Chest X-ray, PA view. Patient: 46 years old, sex F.
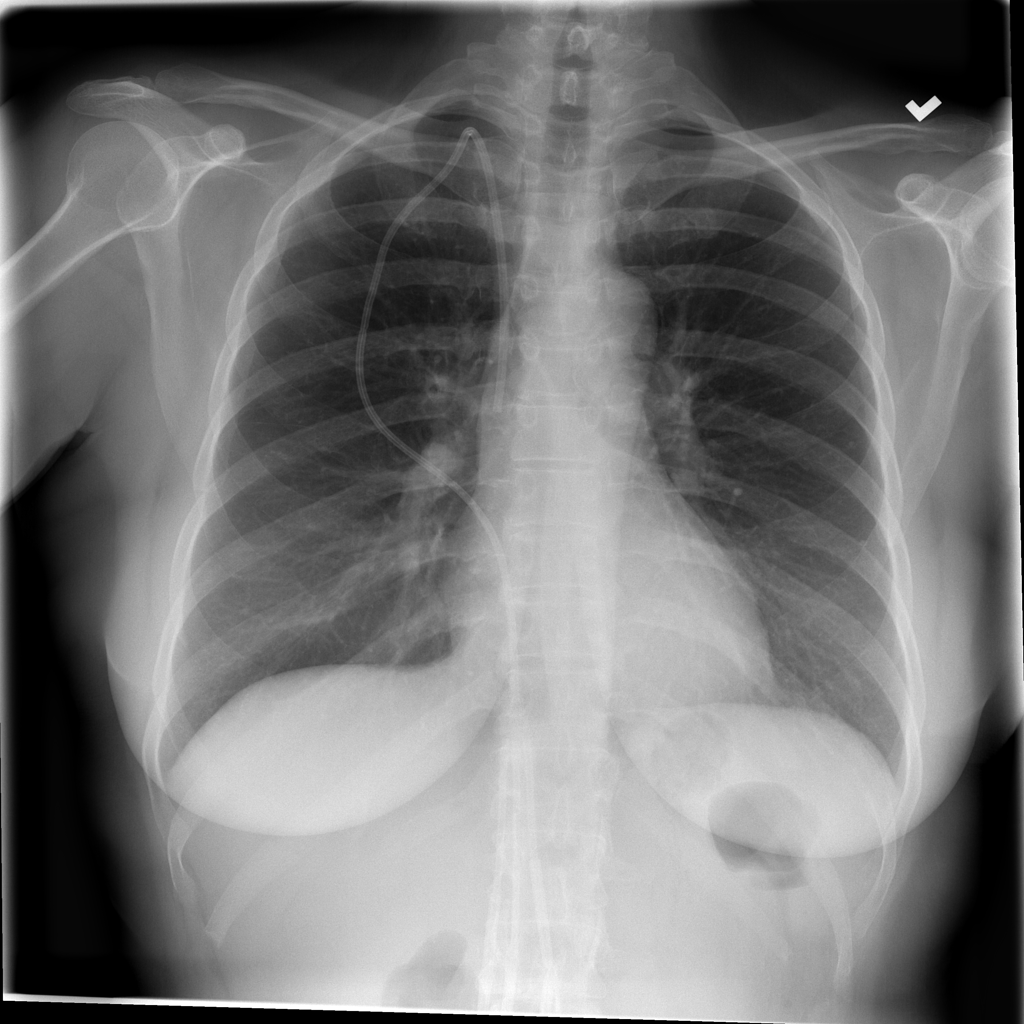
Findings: No Finding